RGB frame:
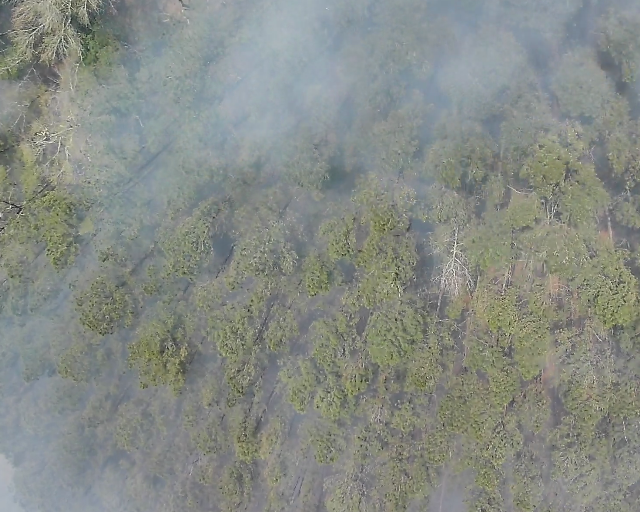
Thermal frame:
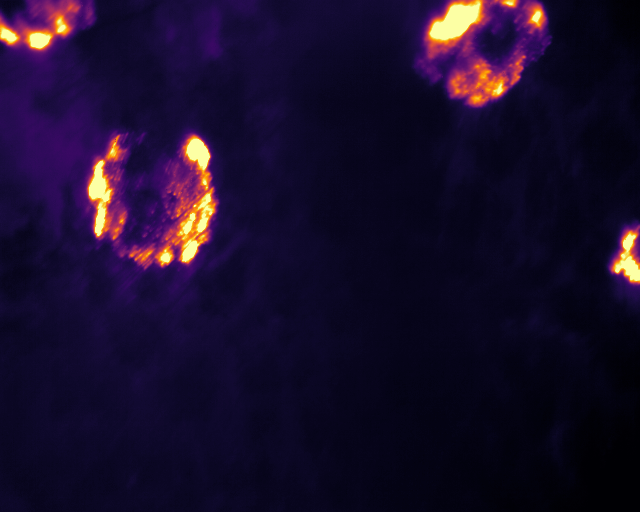
Captured: 2026-02-26 02:30:33
Pixels at or above 80 °C: 5348 (fraction of frame: 0.01632)